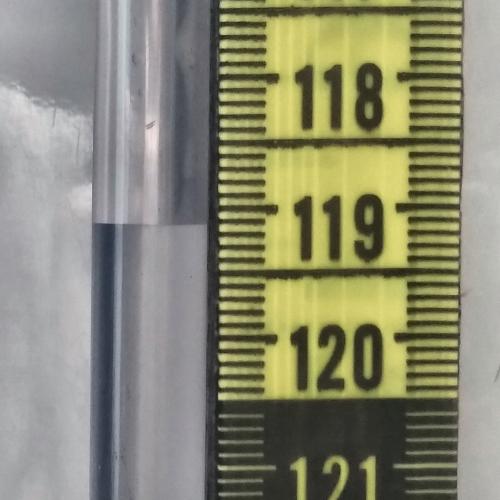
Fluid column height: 119.1 cm